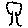
Label: tree